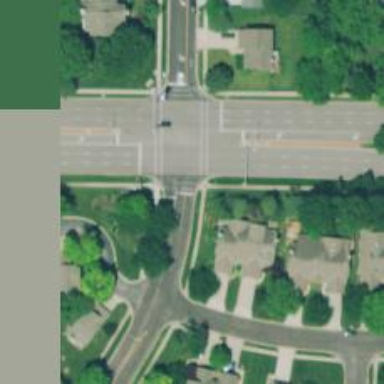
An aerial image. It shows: Solid stop line on the road marking.